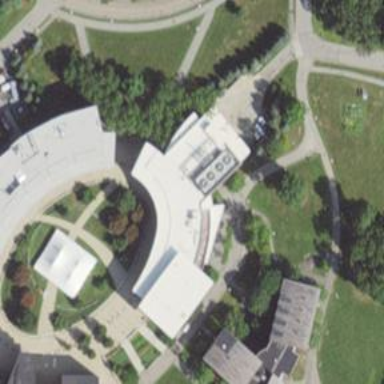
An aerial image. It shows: School building.